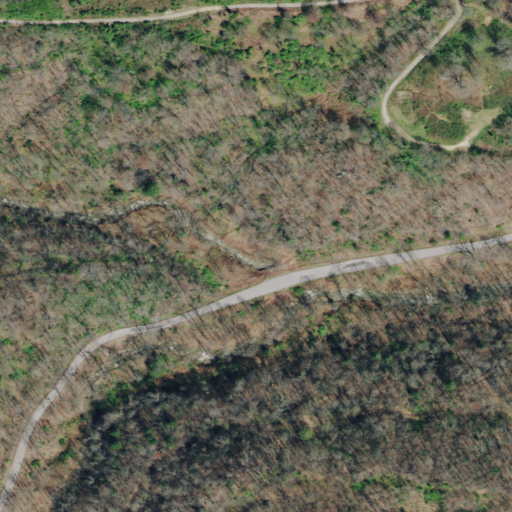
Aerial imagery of valley in Kentucky named Cabin Hollow containing deciduous forest, open development, mixed forest, low intensity development, and shrub